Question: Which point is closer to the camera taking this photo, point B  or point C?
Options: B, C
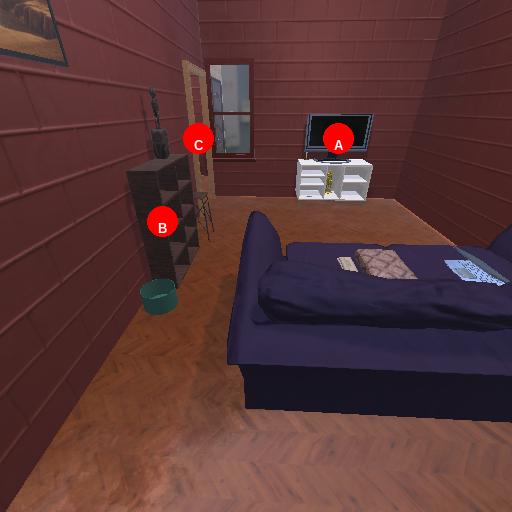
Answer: B